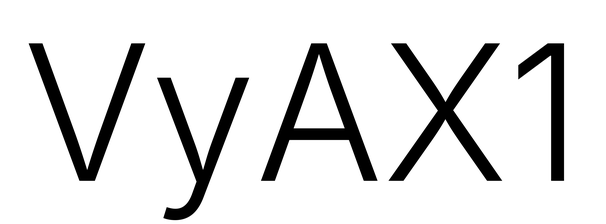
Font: Inter_Light